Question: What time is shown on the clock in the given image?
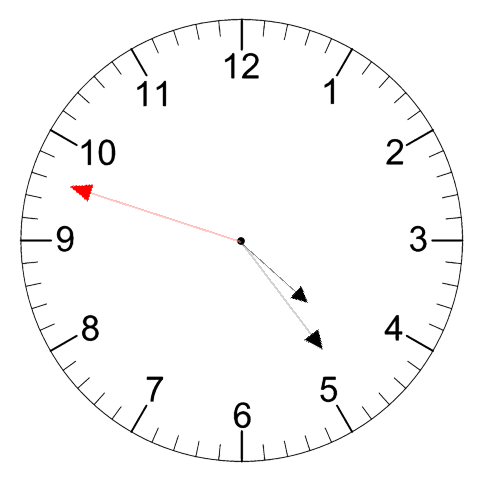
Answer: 04:23:48